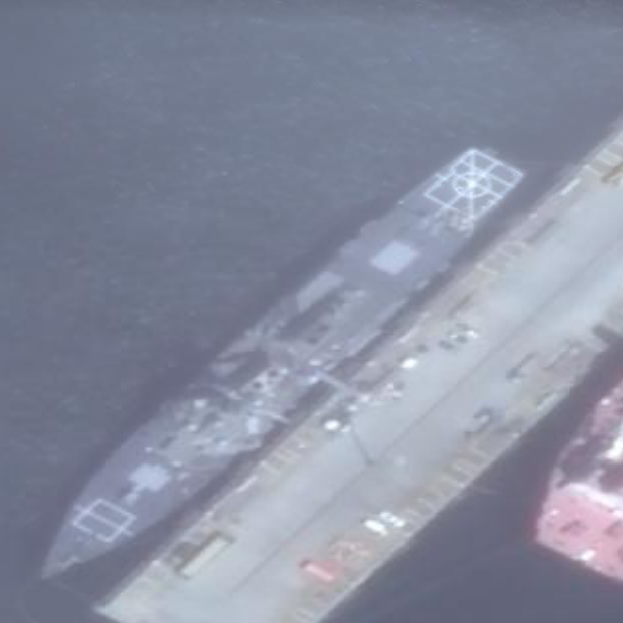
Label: Arleigh_Burke-class_destroyer